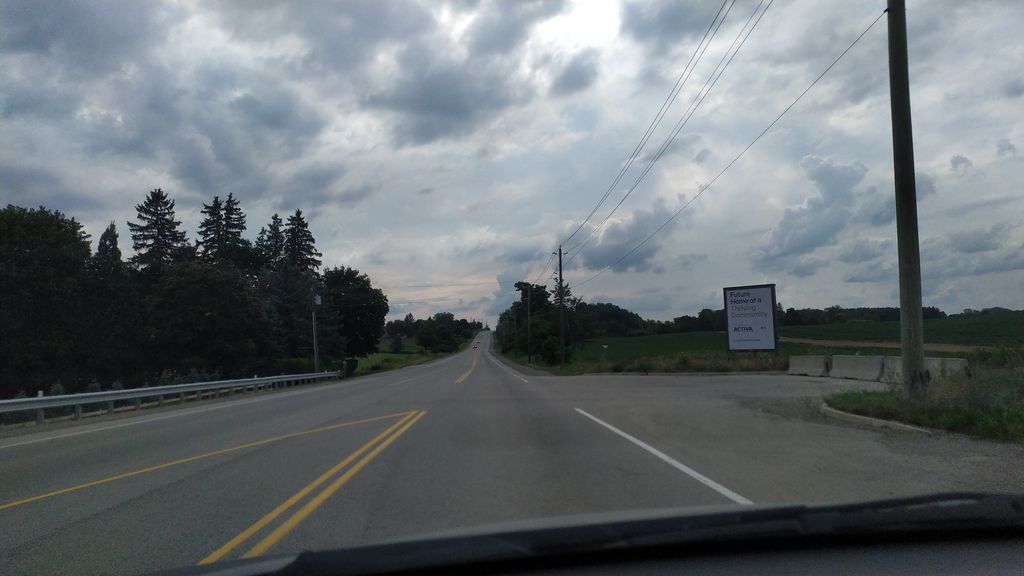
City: kitchener-waterloo